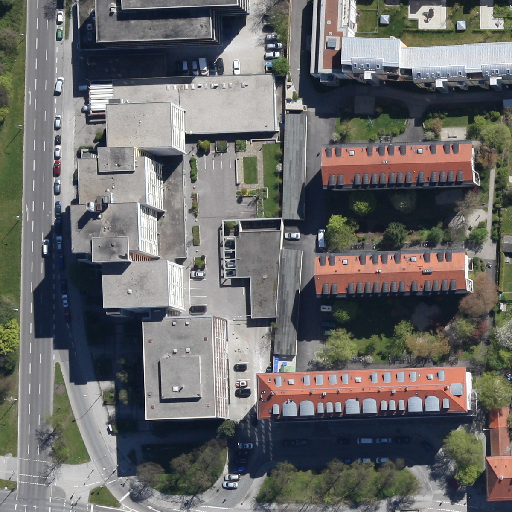
Referring expression: light-duty vehicle